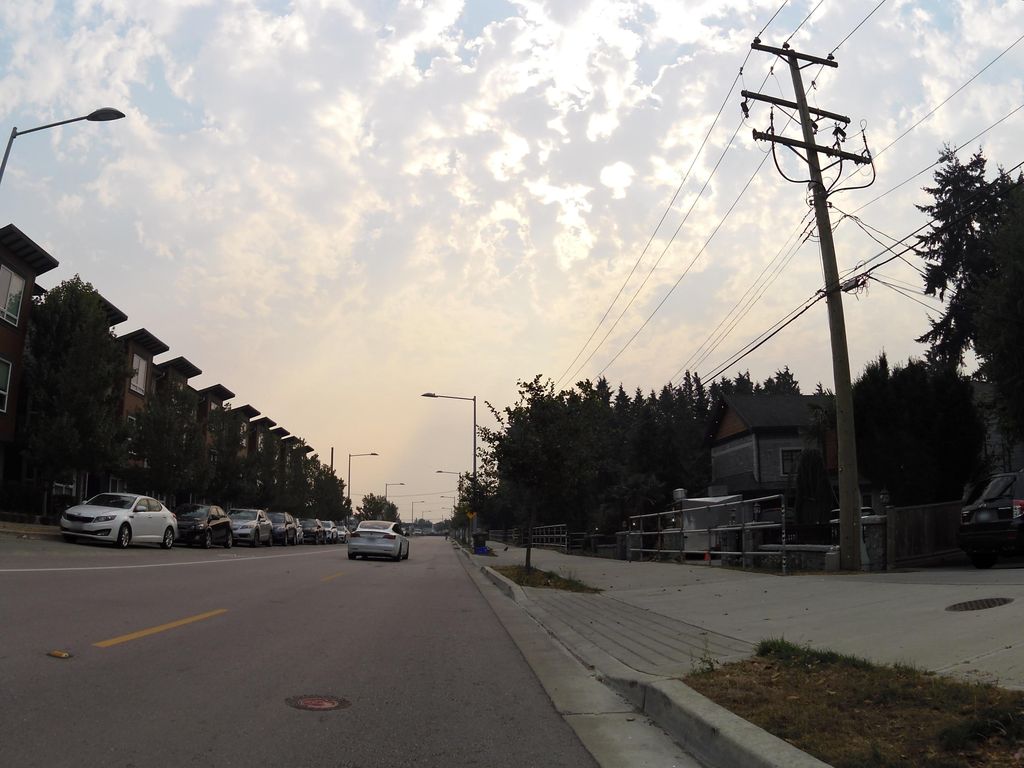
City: vancouver